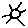
Label: sun